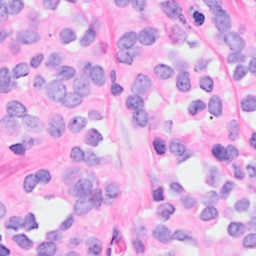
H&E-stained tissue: Breast